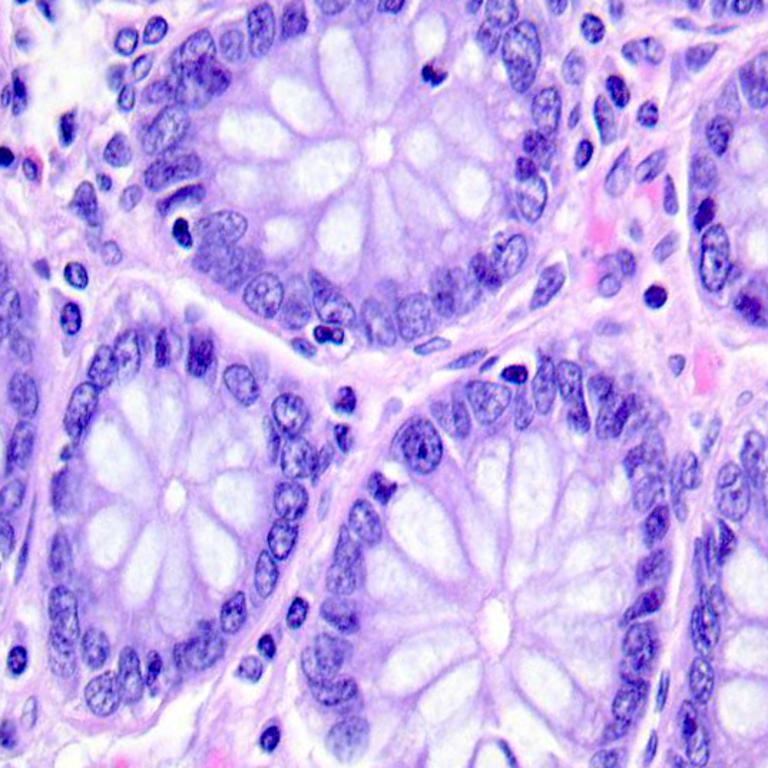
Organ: colon
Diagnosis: benign